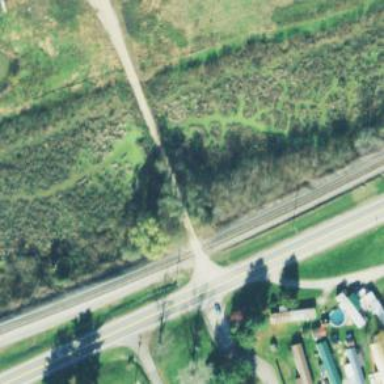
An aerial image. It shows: Railway track.